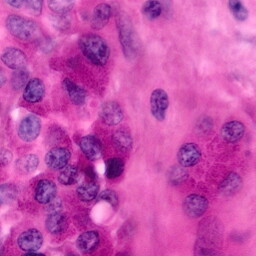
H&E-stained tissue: Pancreatic